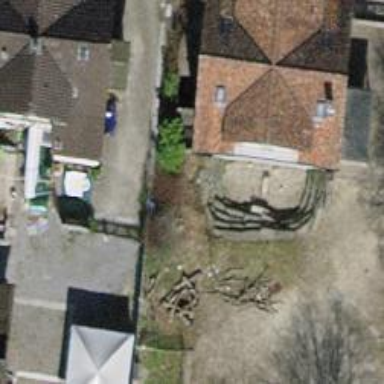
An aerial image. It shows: Fence.